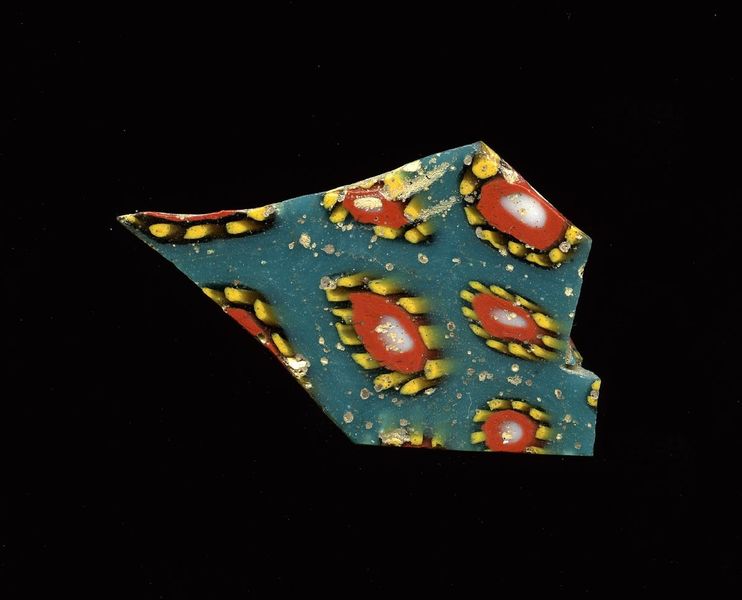
Titel: Mosaikglasfragment
Standort: Hamburg
Institution: Museum für Kunst und Gewerbe Hamburg
Schlagwörter: glas, antike, technik, mosaik, wandschmuck, kaiserzeit, blumenornamente, bodenbeläge, frühe kaiserzeit, prinzipat, römische, millefiori, mittlere, späte